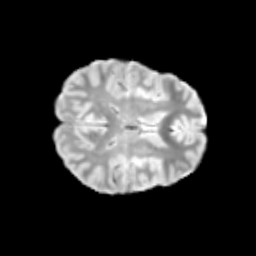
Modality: T2w
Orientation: axial
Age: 9
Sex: male
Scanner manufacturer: siemens
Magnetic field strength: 3 T
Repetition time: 3.8 s
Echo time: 0.07 s